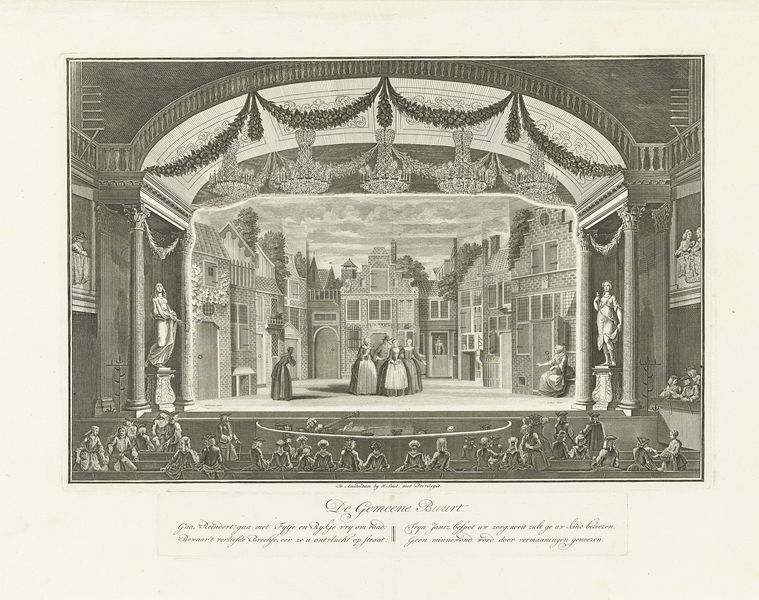
Titel: Schouwburg met toneeldecor van De Gemeene Buurt
Künstler: Jan Punt
Standort: Amsterdam
Institution: Rijksmuseum
Schlagwörter: menschen, stadt, grau, kleider, zeichnung, häuser, adel, bühne, girlande, oper, theater, rokoko, statue, schrift, zuschauer, schürzen, schauspiel, schwarzweiss, straßenszene, girlanden, karte, statuen, menschengruppe, kulisse, schauspieler, kupferstich